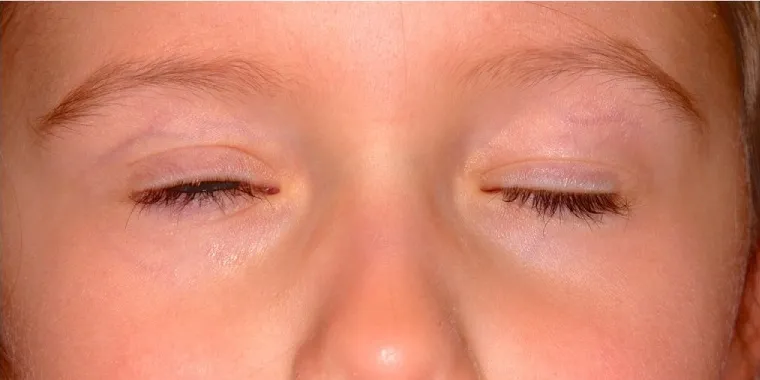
The photograph shows lagophthalmos on the right at age 4 years and 6 months.
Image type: medical_photograph (other_medical_photograph)